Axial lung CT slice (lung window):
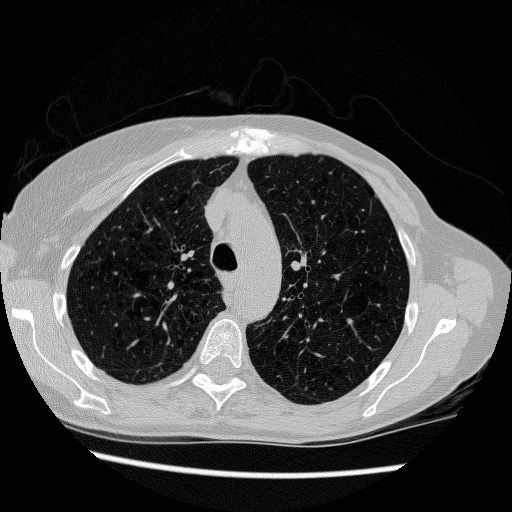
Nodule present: no